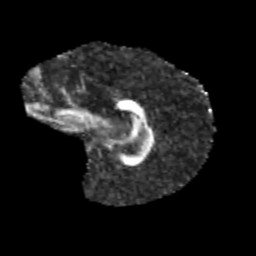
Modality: FA
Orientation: sagittal
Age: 12
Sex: male
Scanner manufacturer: siemens
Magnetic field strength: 3 T
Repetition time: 3.8 s
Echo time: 0.07 s